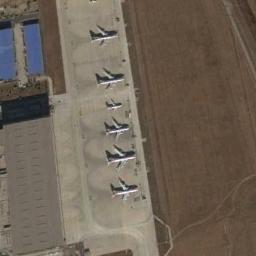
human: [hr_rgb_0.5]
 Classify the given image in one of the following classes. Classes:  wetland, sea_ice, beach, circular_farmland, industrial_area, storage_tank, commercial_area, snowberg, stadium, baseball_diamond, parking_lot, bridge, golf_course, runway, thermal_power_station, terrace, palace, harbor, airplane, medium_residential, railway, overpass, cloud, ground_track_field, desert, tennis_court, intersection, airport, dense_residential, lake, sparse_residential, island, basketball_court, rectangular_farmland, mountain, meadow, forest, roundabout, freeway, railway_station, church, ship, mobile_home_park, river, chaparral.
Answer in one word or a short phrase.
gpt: airplane